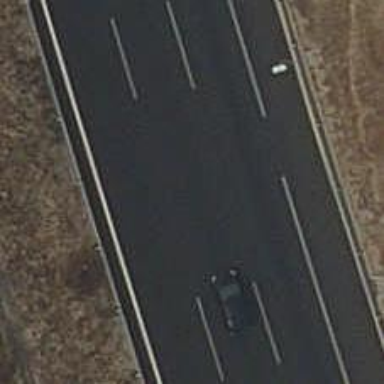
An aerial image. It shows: Asphalt motorway.